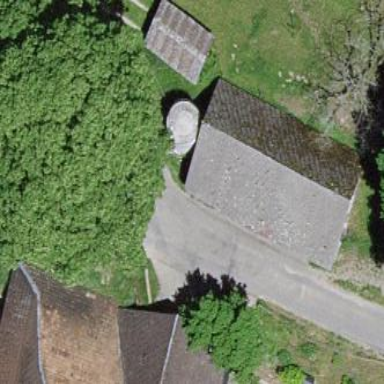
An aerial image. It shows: Rural barn.